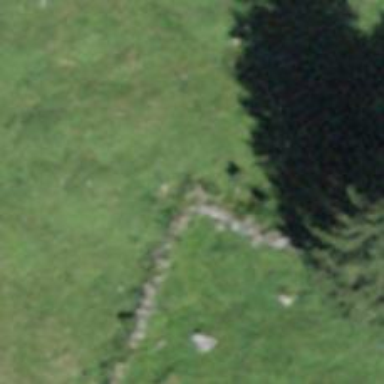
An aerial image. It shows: Dry stone wall barrier.